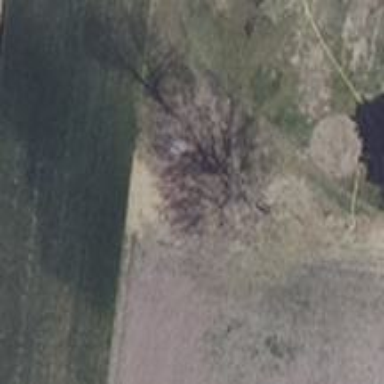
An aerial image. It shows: Deciduous tree with broadleaved leaves.